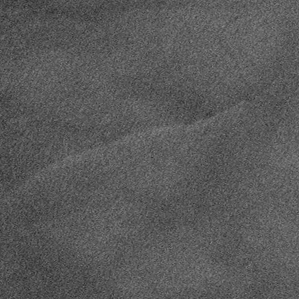
Label: frost